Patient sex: M
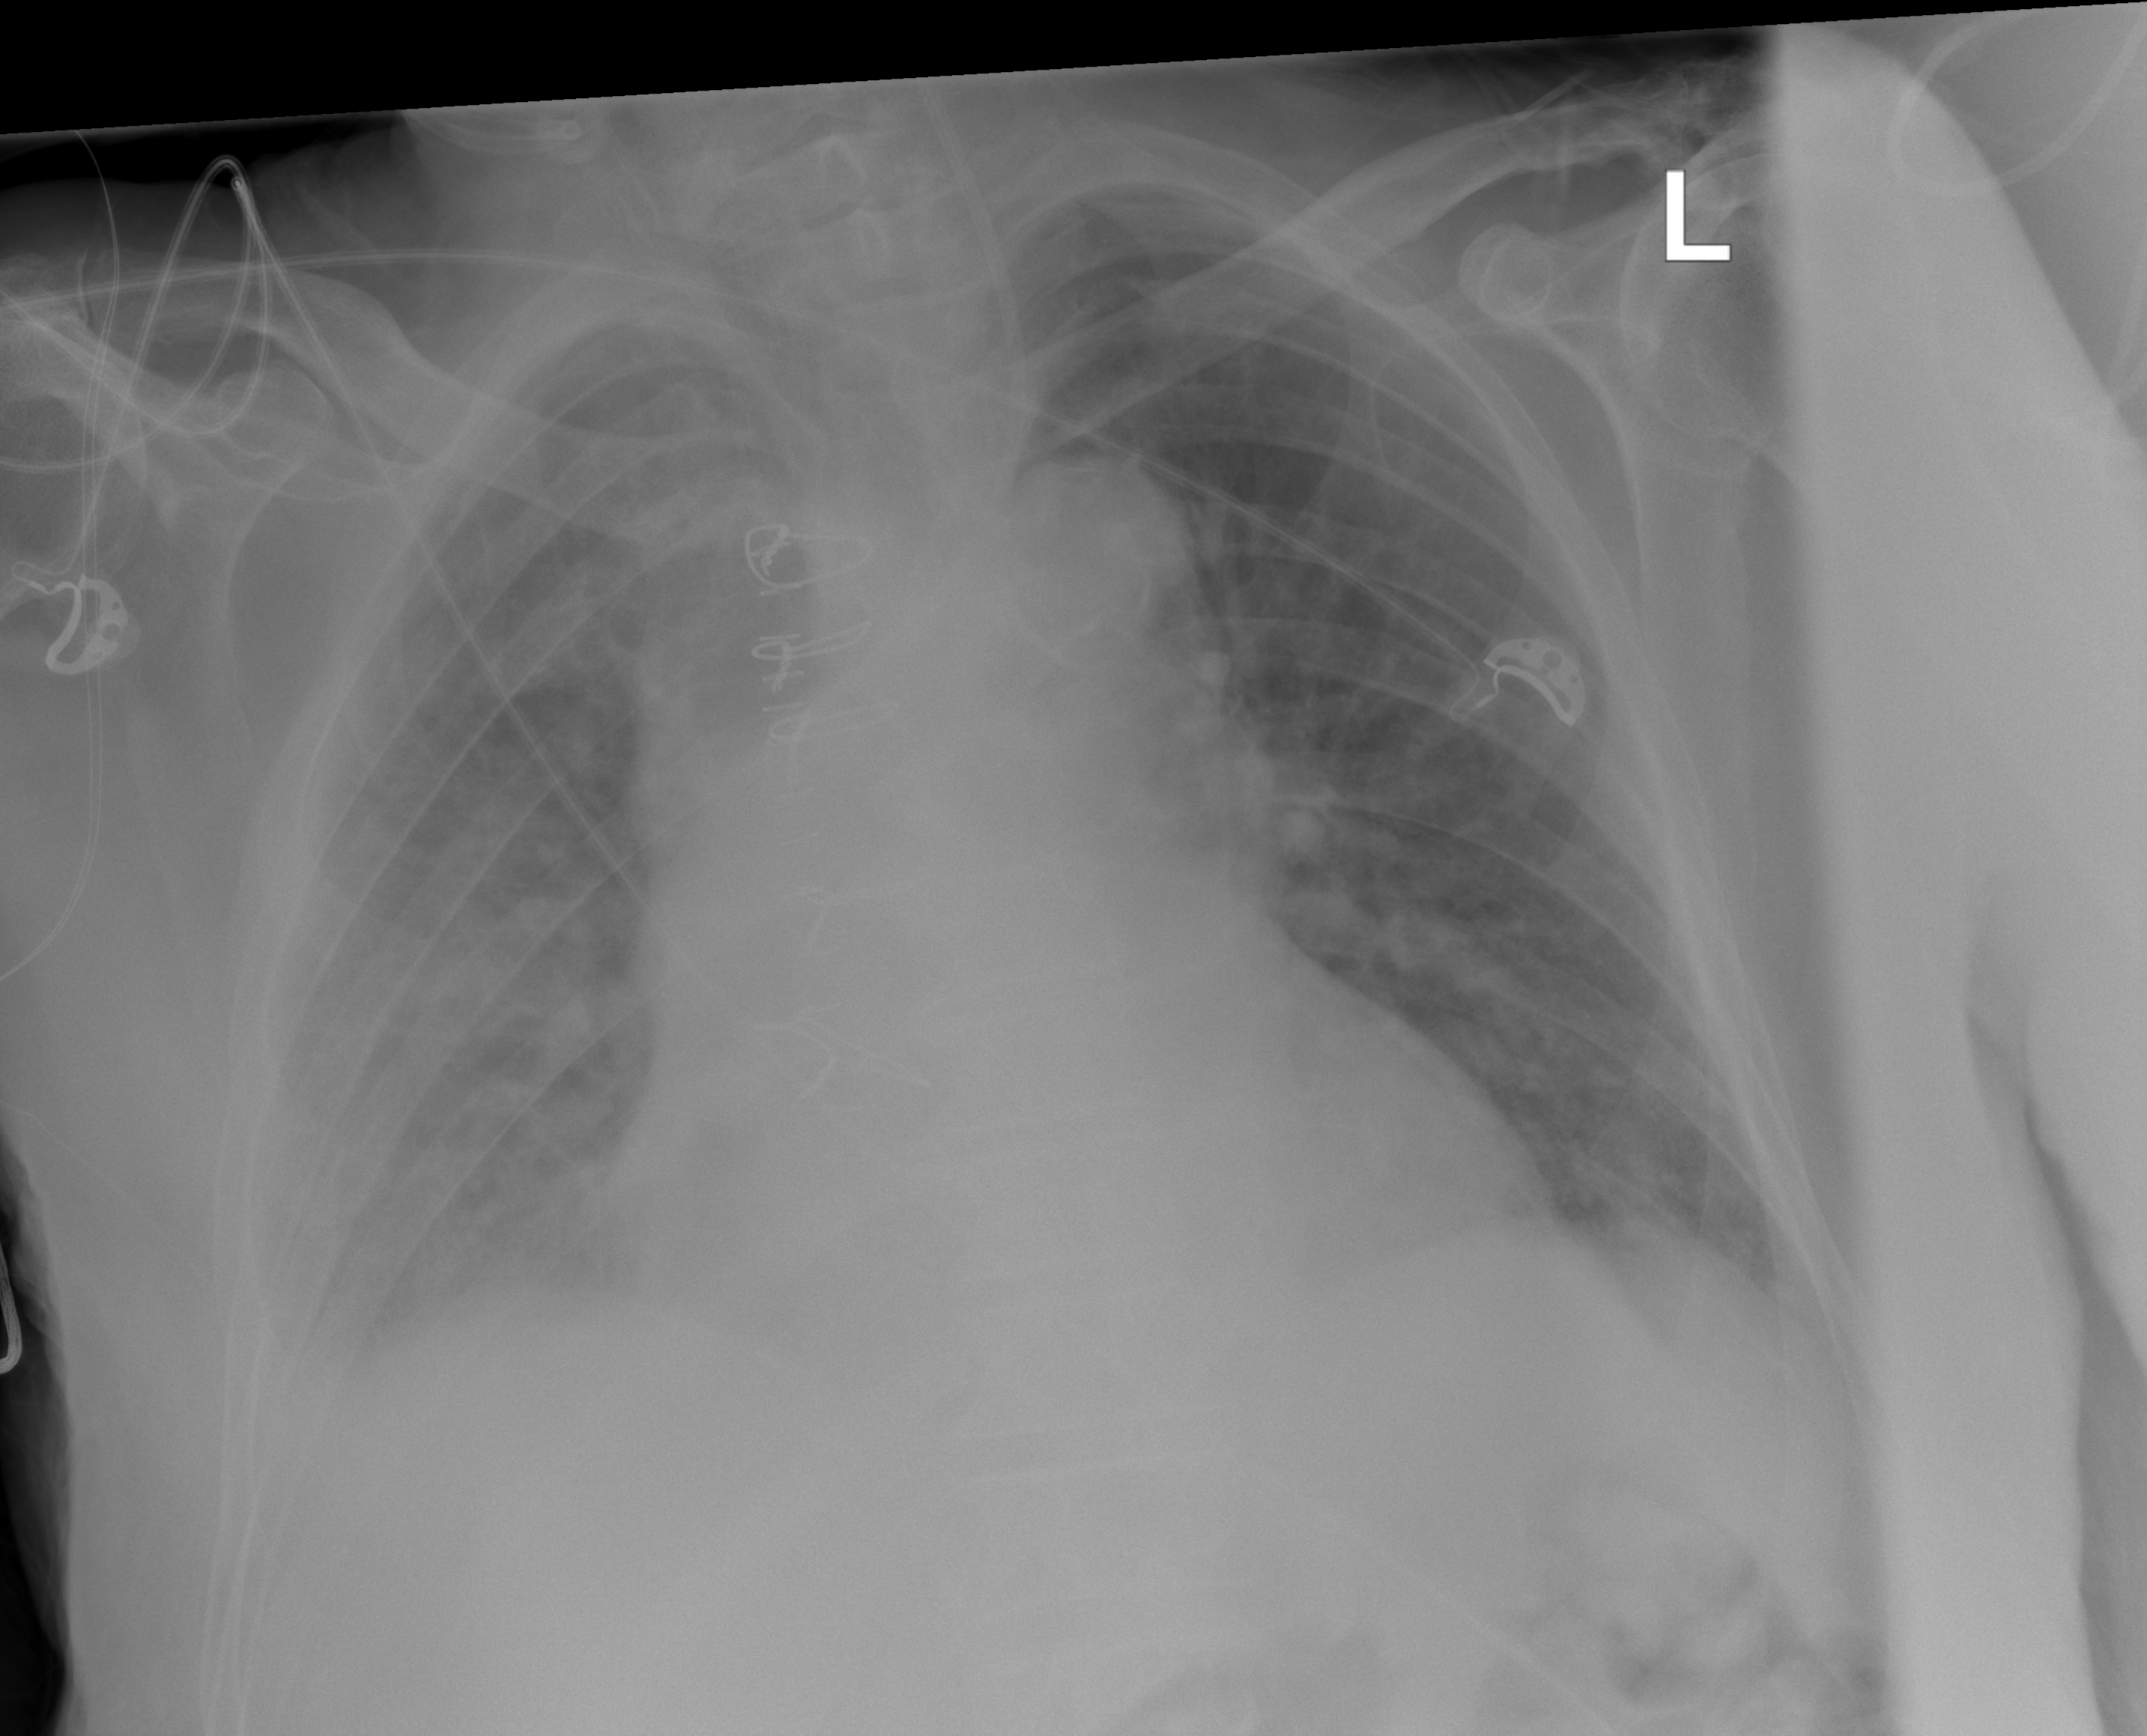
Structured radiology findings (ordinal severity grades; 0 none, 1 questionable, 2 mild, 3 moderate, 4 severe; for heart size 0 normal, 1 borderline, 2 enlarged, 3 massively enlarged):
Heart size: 2
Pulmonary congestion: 2
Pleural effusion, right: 2
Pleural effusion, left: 0
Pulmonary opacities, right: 3
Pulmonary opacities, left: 2
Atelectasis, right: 1
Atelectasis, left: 0